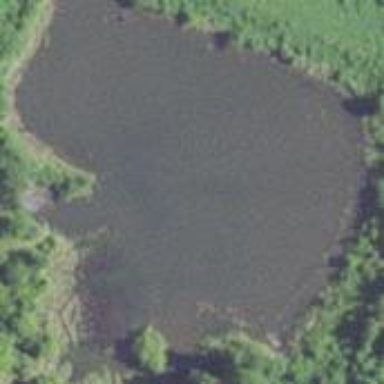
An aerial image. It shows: Serene pond surrounded by nature.